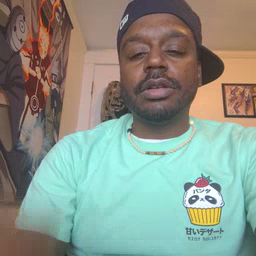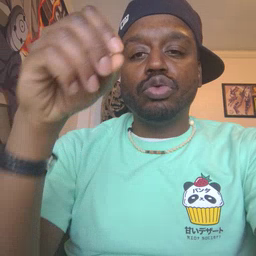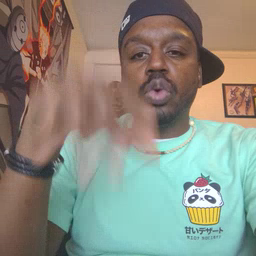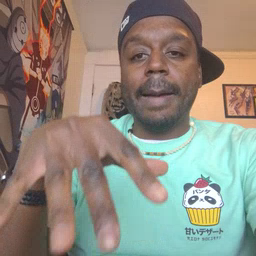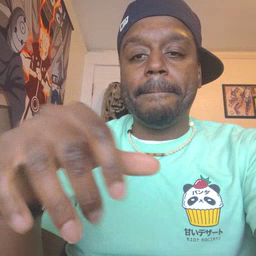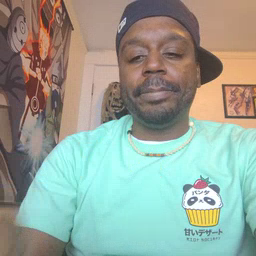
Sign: drop